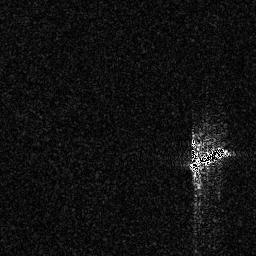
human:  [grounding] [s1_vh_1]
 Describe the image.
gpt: In the satellite image, there is  <ref>1 medium ship </ref> <box>[[72, 55, 89, 66, 0]]</box> located at right.